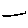
Label: line